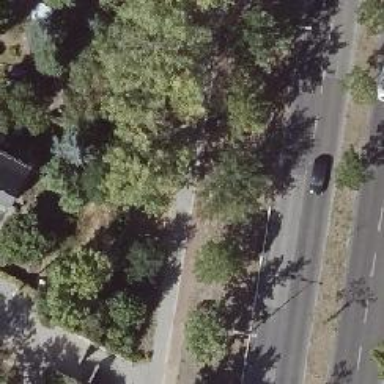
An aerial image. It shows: Avenue lined with deciduous broadleaved trees.